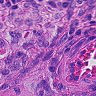
Metastatic tissue present: no